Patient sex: F
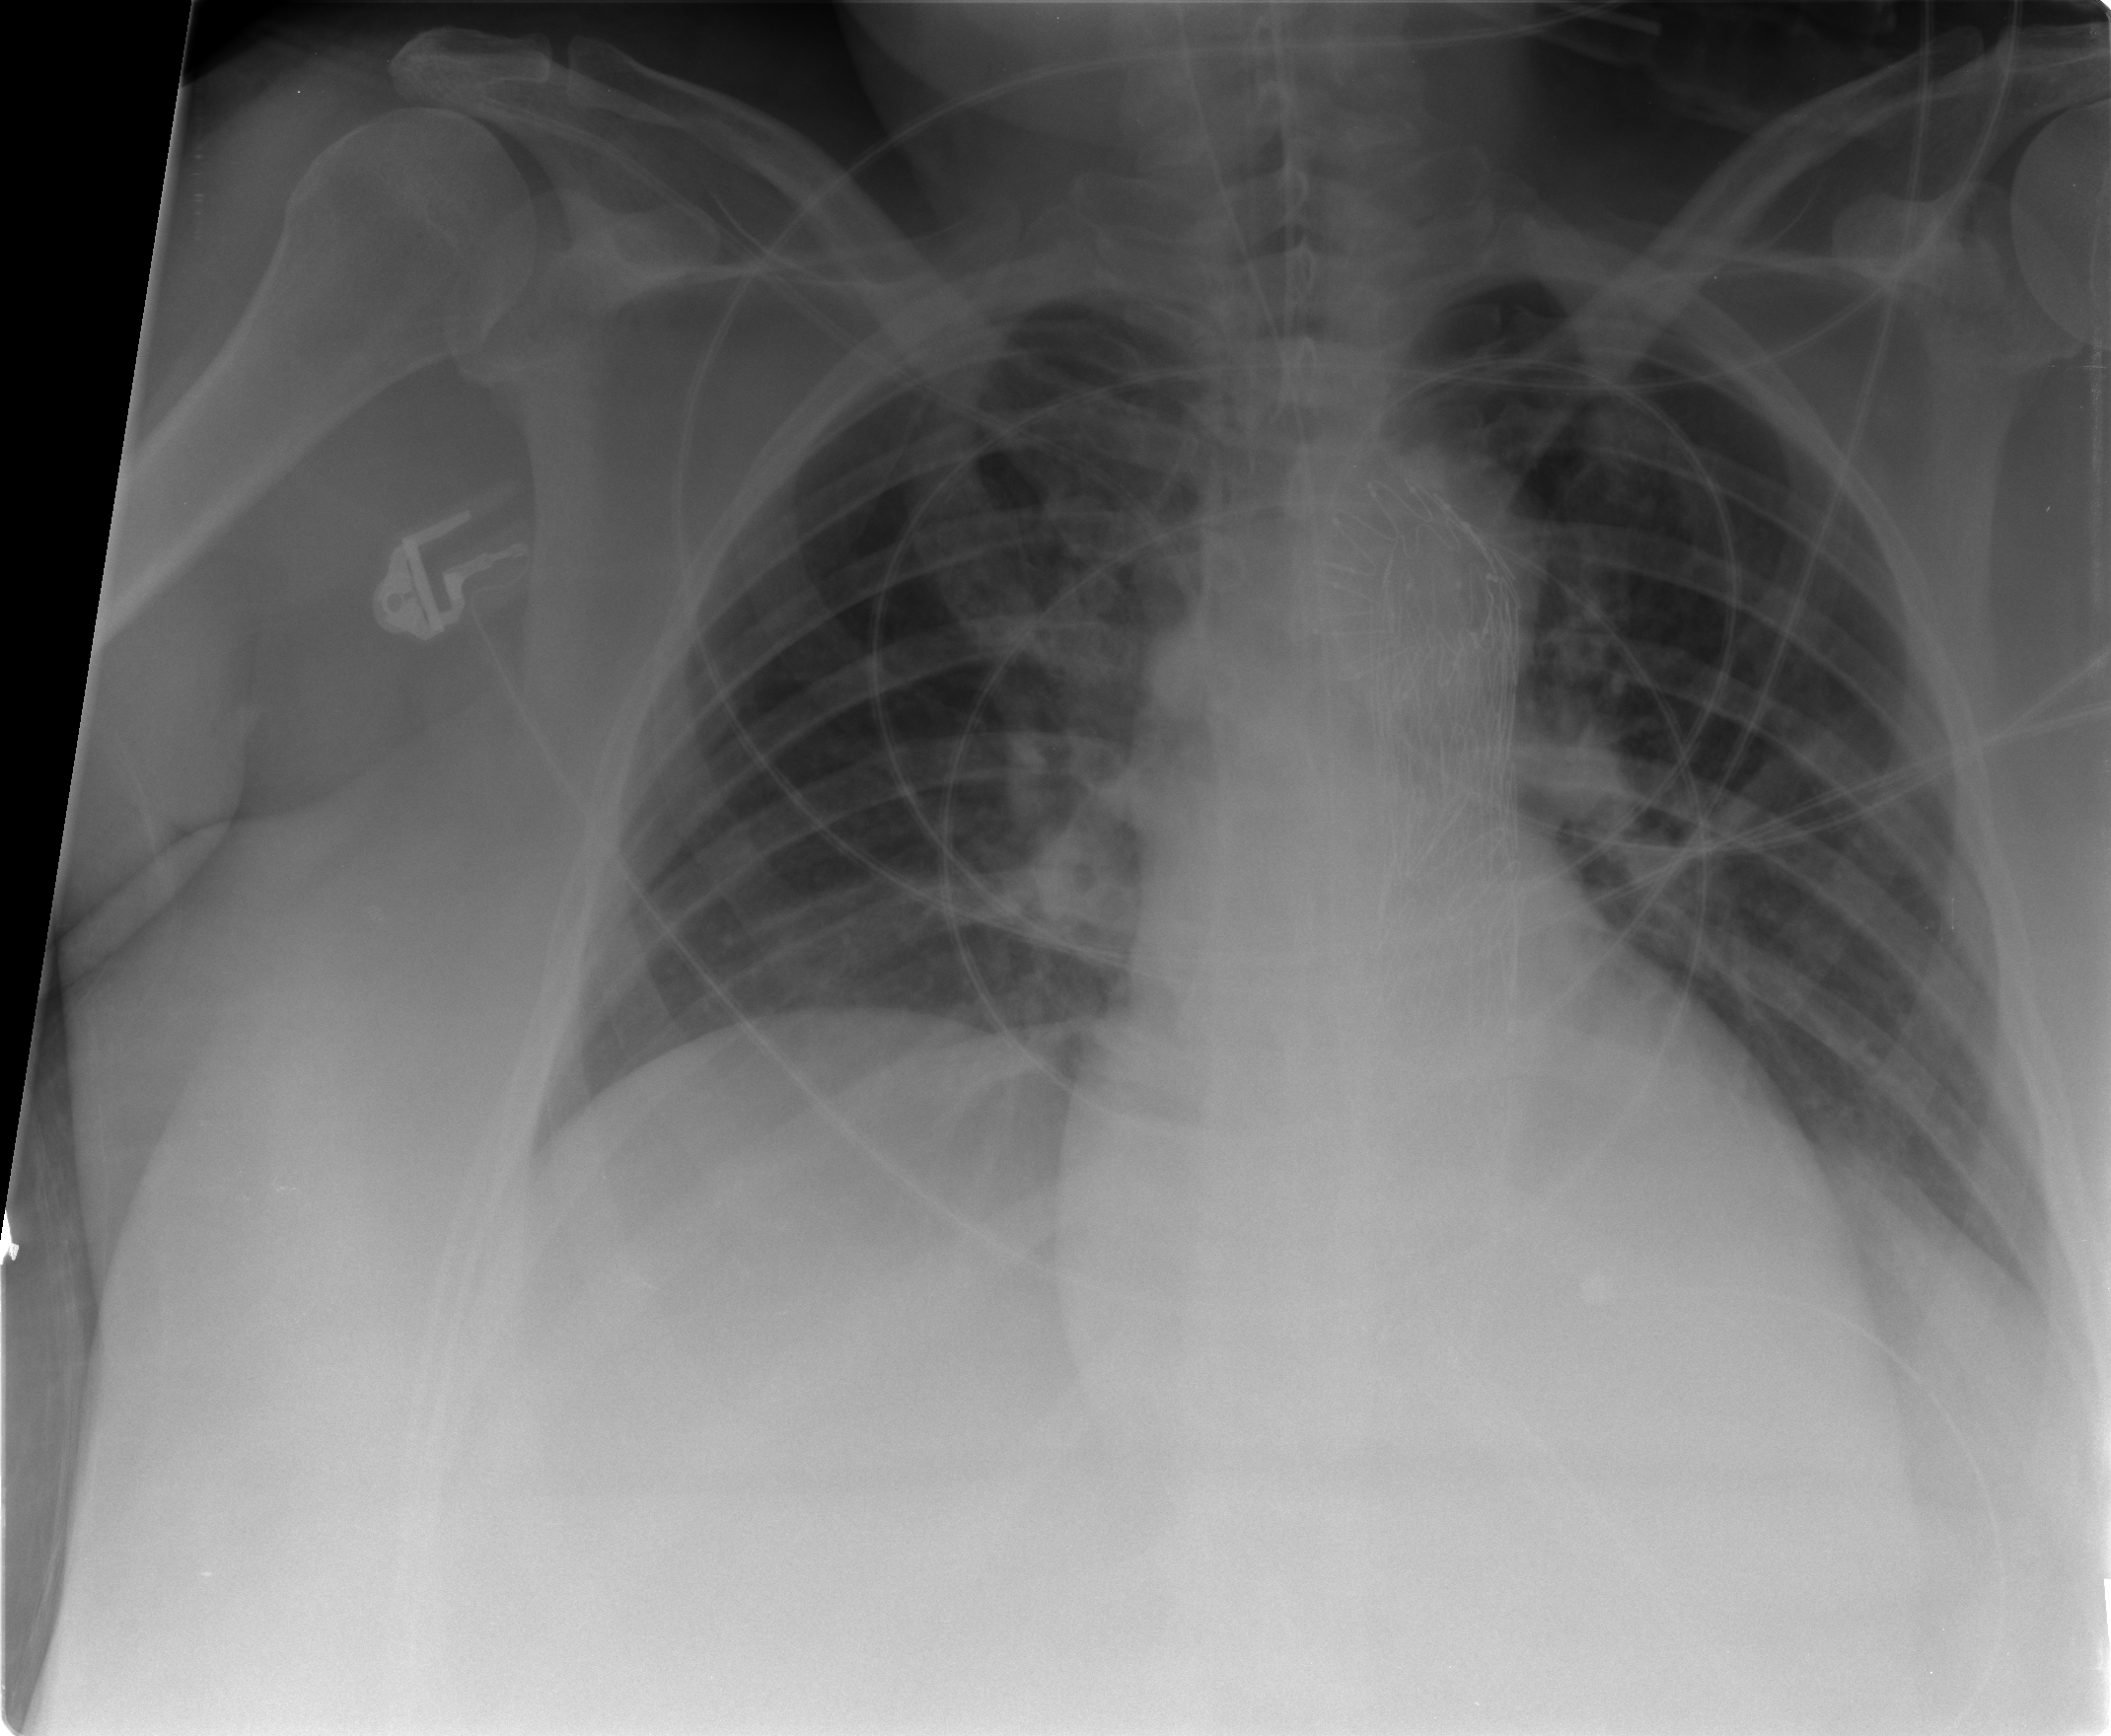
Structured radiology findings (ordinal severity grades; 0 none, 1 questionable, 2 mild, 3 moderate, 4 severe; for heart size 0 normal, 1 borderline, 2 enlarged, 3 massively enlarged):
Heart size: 0
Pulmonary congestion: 0
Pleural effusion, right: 0
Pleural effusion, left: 0
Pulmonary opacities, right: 0
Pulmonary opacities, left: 0
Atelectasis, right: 0
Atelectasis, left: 1